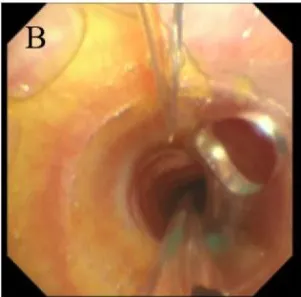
(B) Endobronchial blocker enter into the trachea.
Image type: endoscopy (airway_endoscopy)